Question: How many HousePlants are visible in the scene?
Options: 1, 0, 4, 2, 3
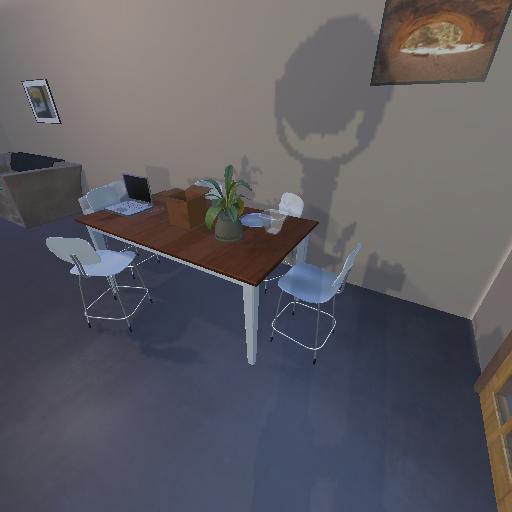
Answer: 1